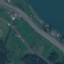
Land use / land cover: Highway